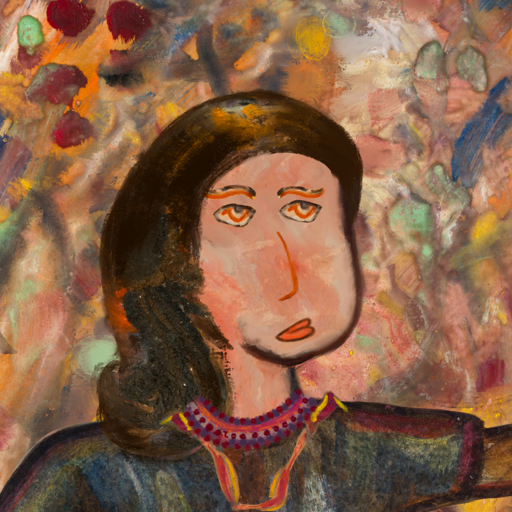
Background: Mother_And_Son_Mother, Head And Neck Side: Roy_Bahadur, Face Side: Experience, Bust: Mosgoul, Hair Side: Gypsy_Queen, Head Accessory: Blank, Second Necklace: Gypsy_Mother_1, Necklace: Roy_Bahadur, Baby: Blank